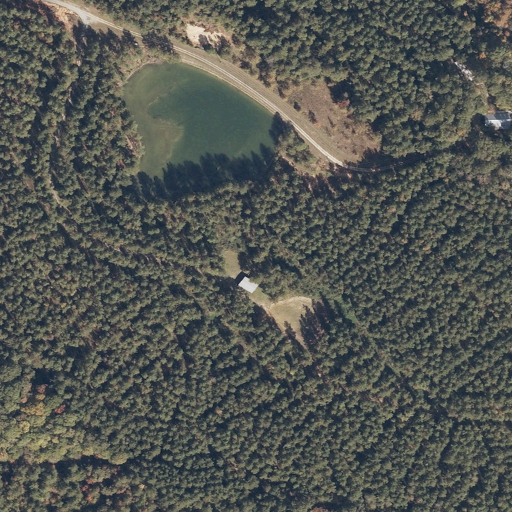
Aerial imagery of mountain in Mississippi named Coughlin Mound containing evergreen forest, woody wetlands, pasture, open water, grassland, open development, and barren land